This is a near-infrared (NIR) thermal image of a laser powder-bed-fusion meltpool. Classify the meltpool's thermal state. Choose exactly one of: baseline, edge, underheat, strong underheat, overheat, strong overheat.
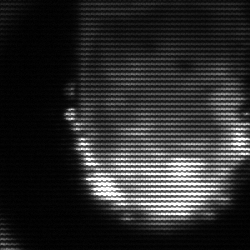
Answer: baseline